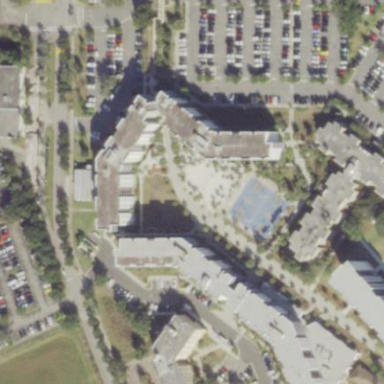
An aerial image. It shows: Dormitory building.